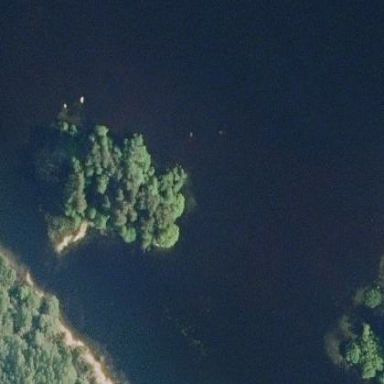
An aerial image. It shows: Islet.